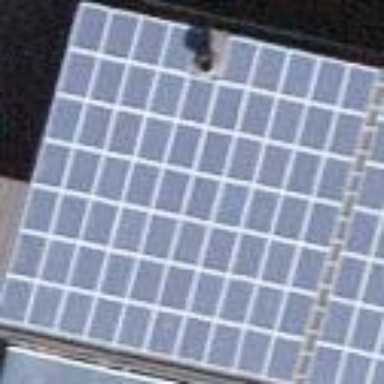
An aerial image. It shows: Solar power generator using photovoltaic method with solar photovoltaic panel types.